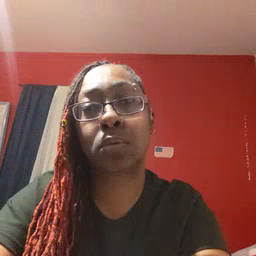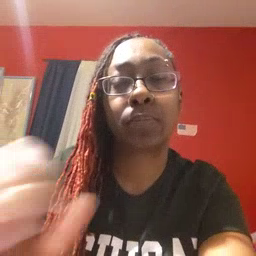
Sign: make